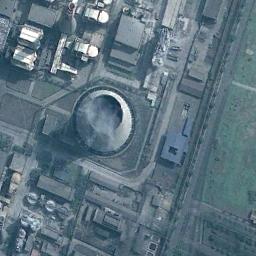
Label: thermal_power_station